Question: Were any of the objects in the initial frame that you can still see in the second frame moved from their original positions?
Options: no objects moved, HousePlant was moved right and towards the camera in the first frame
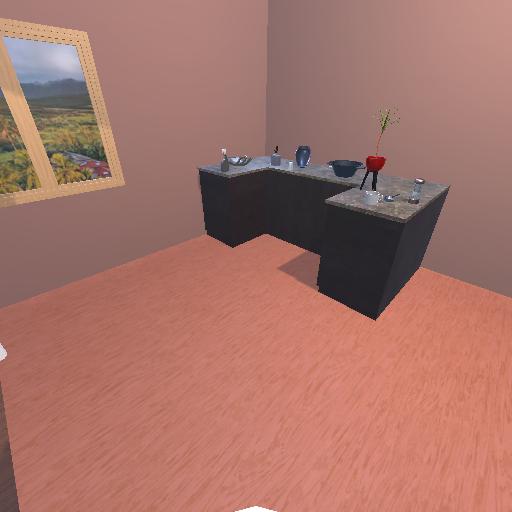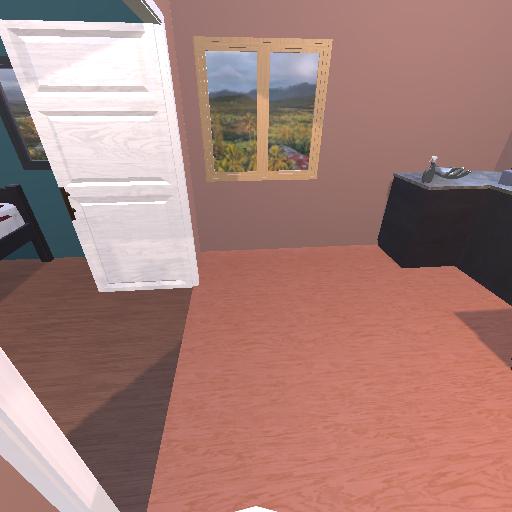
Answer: no objects moved